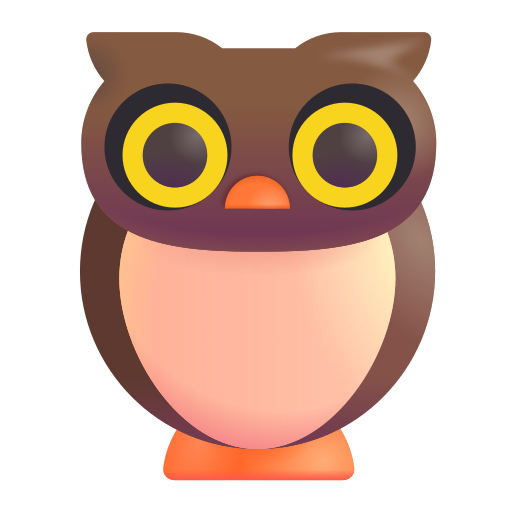
owl color